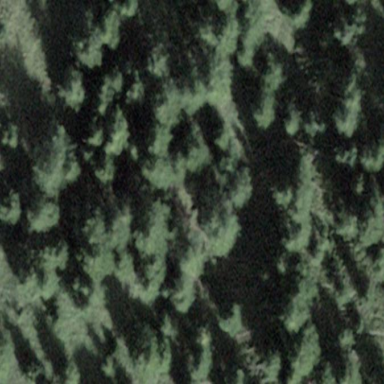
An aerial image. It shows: Forest with mixed types of leaves.